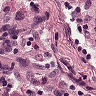
Metastatic tissue present: no